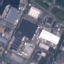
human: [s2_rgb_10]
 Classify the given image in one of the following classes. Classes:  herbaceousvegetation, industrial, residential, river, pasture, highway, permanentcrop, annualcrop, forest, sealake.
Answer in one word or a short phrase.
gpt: Industrial